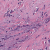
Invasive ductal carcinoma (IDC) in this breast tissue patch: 1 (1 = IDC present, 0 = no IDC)